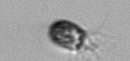
Label: Balanion